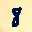
Label: 8